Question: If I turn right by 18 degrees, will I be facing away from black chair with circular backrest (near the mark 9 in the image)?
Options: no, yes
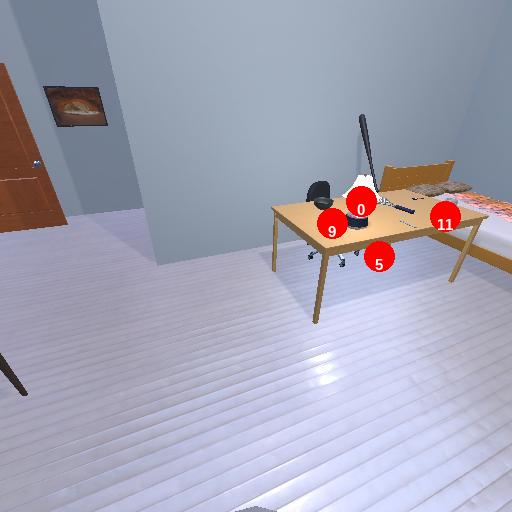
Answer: no